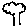
Label: tree